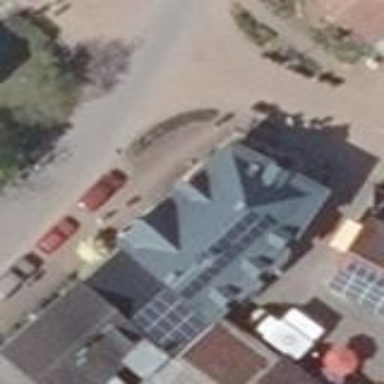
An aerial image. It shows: Bakery inside building.